Question: I am watching Intro to Algorithms (MIT) lecture 1. Theres something like below (analysis of merge sort)
'''
T(n) = 2T(n/2) + O(n)
'''

Few questions:
- 'O(n)'- 'total = cn(lg n) + O(n)''O(n)''O(n)'
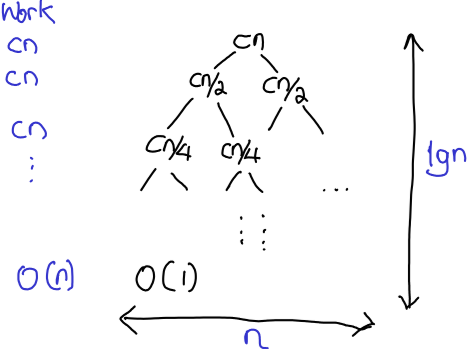
Answer: Although this one's been answered a lot, here's one way to reason it:
If you expand the recursion you get:
'''
t(n) = 2 * t(n/2) + O(n)
t(n) = 2 * (2 * t(n/4) + O(n/2)) + O(n)
t(n) = 2 * (2 * (2 * t(n/8) + O(n/4)) + O(n/2)) + O(n)
...
t(n) = 2^k * t(n / 2^k) + O(n) + 2*O(n/2) + ... + 2^k * O(n/2^k)
'''
The above stops when '2^k = n'. So, that means 'n = log_2(k)'.
That makes 'n / 2^k = 1' which makes the first part of the equality simple to express, if we consider t(1) = c (constant).
'''
t(n) = n * c + O(n) + 2*O(n/2) + ... + (2^k * O(n / 2^k))
'''
If we consider the sum of 'O(n) + .. + 2^k * O(n / 2^k)' we can observe that there are exactly k terms, and that each term is actually equivalent to 'n'. So we can rewrite it like so:
'''
t(n) = n * c + {n + n + n + .. + n} <-- where n appears k times
t(n) = n * c + n *k
'''
but since k = log_2(n), we have
t(n) = n * c + n * log_2(n)
And since in Big-Oh notation n * log_2(n) is equivalent to n * log n, and it grows faster than n * c, it follows that the Big-O of the closed form is:
O(n * log n)
I hope this helps!
To clarify, your first question, regarding why work at the bottom becomes O(n) is basically because you have operations that take place (you have leaf nodes in the expansion tree, and each takes a constant time to complete). In the closed-formula, the is expressed as the first term in the sum: '2 ^ k * t(1)'. As I said above, you have k levels in the tree, and the operation t(1) takes constant time.
To answer the second question, .
The original O(n) is the time complexity required to merge the two sub-solutions t(n/2). Since the time complexity of the merge operation is assumed to grow (or decrease) linearly with the size of the problem, that means that at each level you will have a sum of O(n / 2^level), of 2^level terms; this is equivalent to one O(n) operation performed once. Now, since you have k levels, the merge complexity for the initial problem is '{O(n) at each level} * {number of levels}' which is essentially 'O(n) * k'. Since k = log(n) levels, it follows that the time complexity of the merge operation is: O(n * log n).
Finally, when you examine all the operations performed, you see that the work at the bottom is less than the actual work performed to merge the solutions. Mathematically speaking, the work performed for each of the n items, grows asymptotically slower than the work performed to merge the sub-solutions; put differently, for large values of n, the merge operation dominates. So in Big-Oh analysis, the formula becomes: .